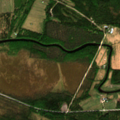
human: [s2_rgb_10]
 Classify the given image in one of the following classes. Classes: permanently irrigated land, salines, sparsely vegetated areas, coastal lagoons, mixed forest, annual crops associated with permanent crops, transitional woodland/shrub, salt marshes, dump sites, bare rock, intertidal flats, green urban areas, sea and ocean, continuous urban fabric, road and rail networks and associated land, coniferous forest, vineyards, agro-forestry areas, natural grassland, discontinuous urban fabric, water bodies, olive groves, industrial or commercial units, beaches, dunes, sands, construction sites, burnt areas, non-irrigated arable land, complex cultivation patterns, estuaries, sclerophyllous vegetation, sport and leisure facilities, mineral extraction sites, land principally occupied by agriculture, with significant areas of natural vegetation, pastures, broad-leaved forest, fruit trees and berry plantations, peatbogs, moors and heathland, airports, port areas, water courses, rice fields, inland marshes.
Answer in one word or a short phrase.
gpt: non-irrigated arable land, land principally occupied by agriculture, with significant areas of natural vegetation, mixed forest, peatbogs